Interaction volume radius: 5 \u00c5
Interaction volume height: 30 \u00c5
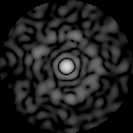
Disorder parameter: 0.8592